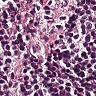
Metastatic tissue present: yes